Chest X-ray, AP view. Patient: 59 years old, sex M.
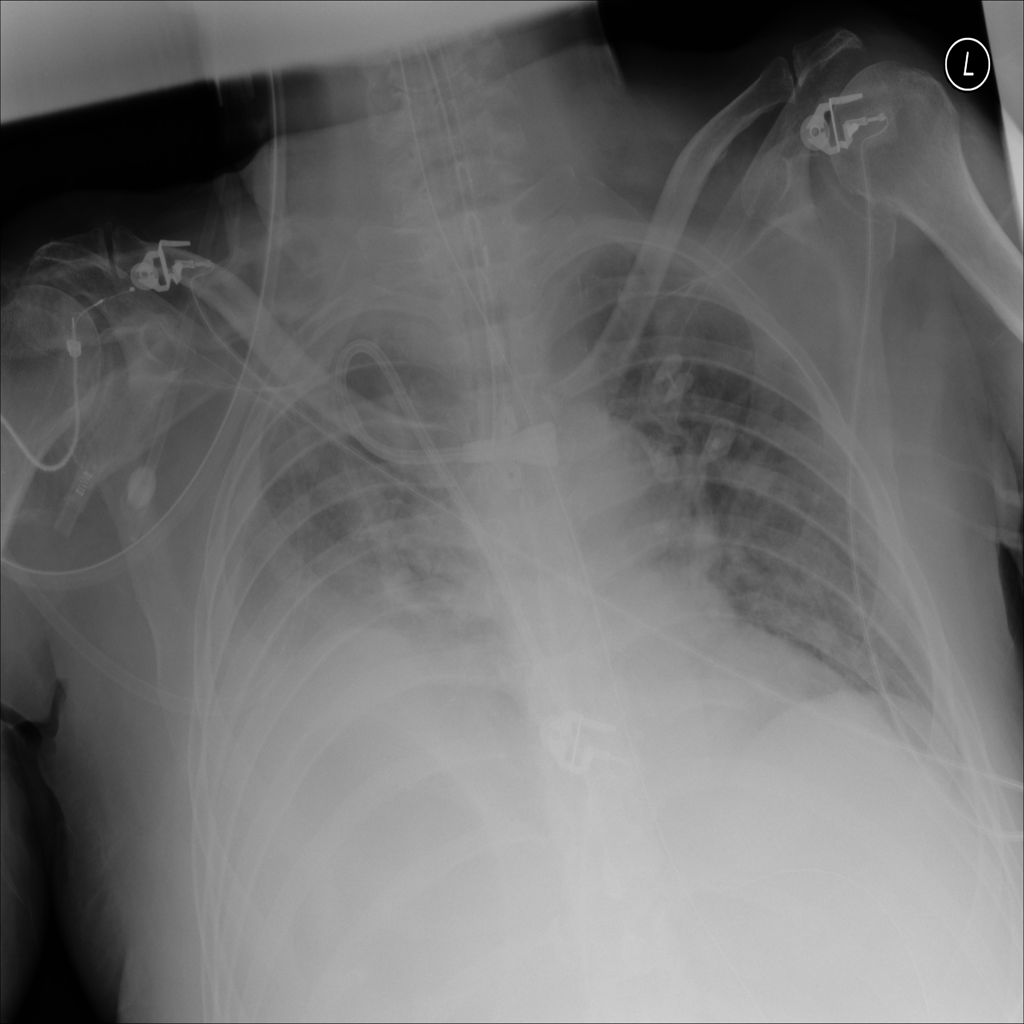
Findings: Consolidation